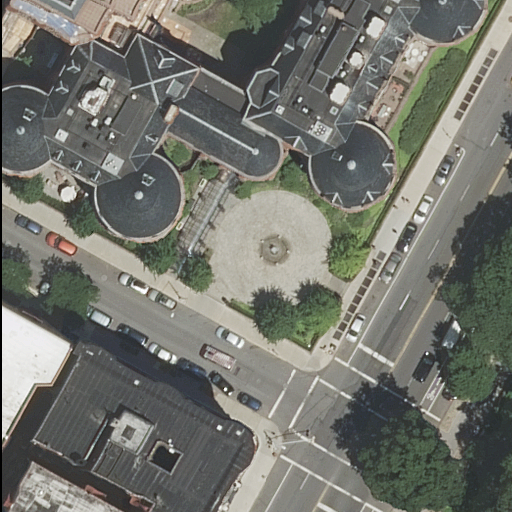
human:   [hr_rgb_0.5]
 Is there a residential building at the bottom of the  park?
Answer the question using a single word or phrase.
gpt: no

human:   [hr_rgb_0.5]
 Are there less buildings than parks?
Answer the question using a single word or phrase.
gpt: no

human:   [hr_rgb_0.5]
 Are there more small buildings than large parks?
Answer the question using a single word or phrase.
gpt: no

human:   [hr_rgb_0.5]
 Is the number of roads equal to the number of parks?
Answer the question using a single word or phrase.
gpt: no

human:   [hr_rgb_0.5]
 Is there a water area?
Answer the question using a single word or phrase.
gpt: no

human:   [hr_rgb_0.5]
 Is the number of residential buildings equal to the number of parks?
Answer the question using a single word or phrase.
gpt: no

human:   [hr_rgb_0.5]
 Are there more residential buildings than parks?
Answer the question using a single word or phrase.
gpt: yes

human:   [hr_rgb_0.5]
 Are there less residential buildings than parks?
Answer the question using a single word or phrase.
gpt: no

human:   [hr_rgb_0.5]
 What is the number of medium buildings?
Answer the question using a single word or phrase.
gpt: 2

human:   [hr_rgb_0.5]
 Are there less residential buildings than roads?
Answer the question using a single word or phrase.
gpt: no

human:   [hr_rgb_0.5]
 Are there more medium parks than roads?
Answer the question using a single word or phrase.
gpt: no

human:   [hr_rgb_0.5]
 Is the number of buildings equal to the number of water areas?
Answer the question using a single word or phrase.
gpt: no

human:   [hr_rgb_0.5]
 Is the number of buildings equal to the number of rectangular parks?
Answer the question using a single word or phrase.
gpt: no

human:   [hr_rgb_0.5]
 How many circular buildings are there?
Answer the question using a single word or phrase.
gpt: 0

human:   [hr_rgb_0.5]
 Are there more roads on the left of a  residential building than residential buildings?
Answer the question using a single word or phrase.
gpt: no

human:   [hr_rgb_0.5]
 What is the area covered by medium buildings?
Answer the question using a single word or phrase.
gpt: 305m2

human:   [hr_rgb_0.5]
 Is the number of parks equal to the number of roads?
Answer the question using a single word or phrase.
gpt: no

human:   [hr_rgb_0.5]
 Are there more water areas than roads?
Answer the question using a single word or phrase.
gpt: no

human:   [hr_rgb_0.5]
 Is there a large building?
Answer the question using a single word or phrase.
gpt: yes

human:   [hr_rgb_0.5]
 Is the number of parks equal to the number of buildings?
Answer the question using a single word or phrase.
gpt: no

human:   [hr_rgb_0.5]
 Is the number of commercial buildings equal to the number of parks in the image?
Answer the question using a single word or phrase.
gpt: no

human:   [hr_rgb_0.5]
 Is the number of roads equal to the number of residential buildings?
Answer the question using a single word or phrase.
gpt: yes

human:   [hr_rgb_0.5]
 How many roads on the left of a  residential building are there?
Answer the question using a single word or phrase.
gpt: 0

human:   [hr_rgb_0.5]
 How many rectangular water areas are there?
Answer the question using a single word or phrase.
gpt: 0

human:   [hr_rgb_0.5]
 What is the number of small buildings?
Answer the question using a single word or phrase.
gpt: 0

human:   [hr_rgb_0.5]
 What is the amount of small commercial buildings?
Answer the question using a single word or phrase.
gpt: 0

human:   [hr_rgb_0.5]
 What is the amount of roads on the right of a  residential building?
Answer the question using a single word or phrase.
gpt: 3

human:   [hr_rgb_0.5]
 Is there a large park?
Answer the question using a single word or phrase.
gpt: yes

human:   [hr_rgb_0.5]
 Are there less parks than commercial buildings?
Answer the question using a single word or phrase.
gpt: no

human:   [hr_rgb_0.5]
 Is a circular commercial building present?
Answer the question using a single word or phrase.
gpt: no

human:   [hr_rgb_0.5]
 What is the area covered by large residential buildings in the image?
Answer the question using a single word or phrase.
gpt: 3369m2

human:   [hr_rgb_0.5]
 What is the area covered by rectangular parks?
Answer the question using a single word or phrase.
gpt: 10633m2

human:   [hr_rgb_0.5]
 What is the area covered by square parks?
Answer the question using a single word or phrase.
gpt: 0m2

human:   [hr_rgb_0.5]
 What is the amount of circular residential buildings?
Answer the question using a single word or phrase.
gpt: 0

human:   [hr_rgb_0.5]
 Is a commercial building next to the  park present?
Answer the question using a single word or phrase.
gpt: no

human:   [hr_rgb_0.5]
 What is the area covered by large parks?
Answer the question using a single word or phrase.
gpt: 10633m2